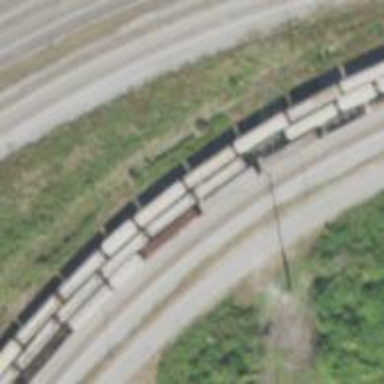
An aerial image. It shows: Railway yard in service.